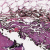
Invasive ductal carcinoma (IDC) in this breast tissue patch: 0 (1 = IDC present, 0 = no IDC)